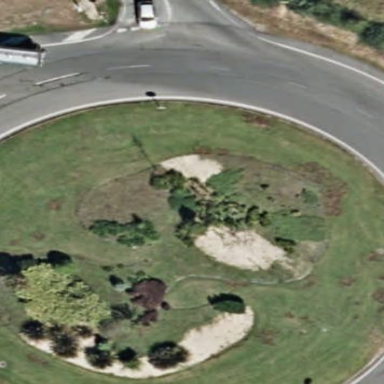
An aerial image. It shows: Roundabout on trunk highway.